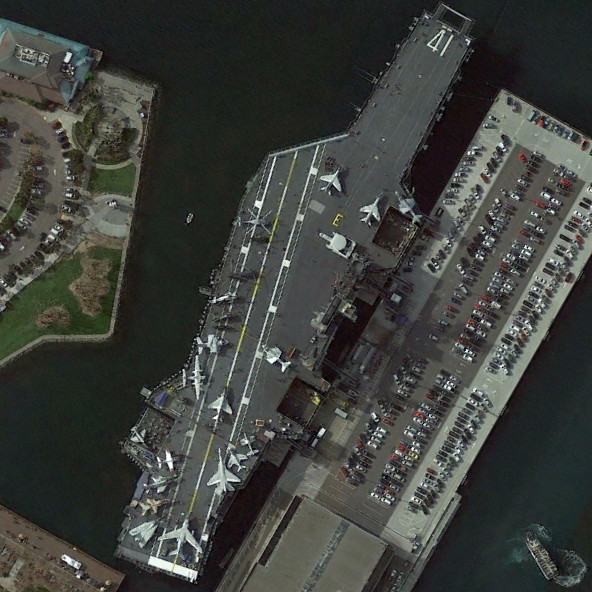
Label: Midway-class_aircraft_carrier